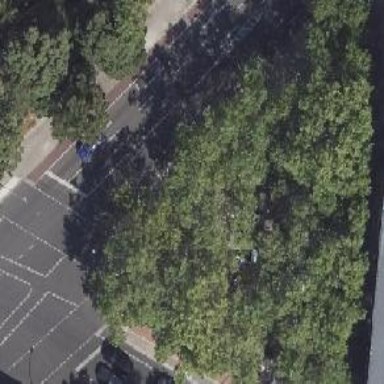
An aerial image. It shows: Deciduous tree with broadleaved leaves.